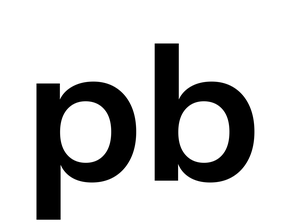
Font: InstrumentSans_SemiBold